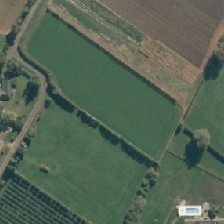
Land cover: shortrotation_cropland